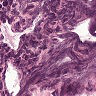
Metastatic tissue present: no